Question: I'm having the following problem:
Given:
- - -
Find the points D and E that:
- - -

To solve this problem, I've tried first calculating the slope and creating a line function, but all answers that I've seen to get the intersection between a line and a polygon uses a line segment and not a line function. How can I solve this? Am I missing a better way to find a perpendicular line that doesn't require a function?
'''
function getPerpendicular(ax,ay,bx,by,cx,cy,x,y){
let a=bx-ax;
let b=by-ay;
let slope;
let line;
// Because if a==0 the slope is infinite
if(a===0){
line=function(y){
return cx;
}
}else{
slope= (b)/(-a);
line=function(x){
return slope*x+cy-cx;
}
}
// Intersection with the line function?
}
'''
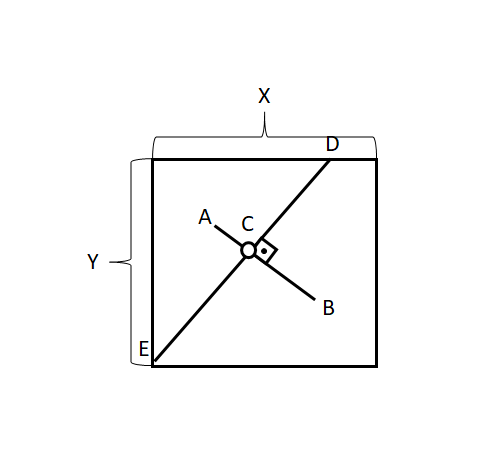
Answer: Get direction vector for AB line (your a, b)
'''
xx=bx-ax;
yy=by-ay;
'''
Get perpendicular vector
'''
dx = - yy
dy = xx
'''
Now perpendicular line has parametric equation (it is for reference, no need to implement)
'''
x = cx + dx * t
y = cy + dy * t
'''
first check for horizontal/vertical lines
'''
if dx = 0 then
return cx, 0, cx, Y
if dy = 0 then
return 0, cy, X, cy
'''
prerequisites: potential border positions
'''
if dx > 0 then
bx1 = X
bx2 = 0
else
bx1 = 0
bx2 = X
if dy > 0 then
by1 = Y
by2 = 0
else
by1 = 0
by2 = Y
'''
in general case find parameters of intersection with horizontal and vertical edge
'''
tx1 = (bx1 - cx) / dx
ty1 = (by1 - cy) / dy
tx2 = (bx2 - cx) / dx //should be negative
ty2 = (by2 - cy) / dy //should be negative
'''
and get intersection for smaller parameter value for one end:
'''
if tx1 <= ty1 then
ix1 = bx1
iy1 = cy + tx1 * dy
else
iy1 = by1
ix1 = cx + ty1 * dx
'''
and for larger parameter value at another end:
'''
if tx2 >= ty2 then
ix2 = bx2
iy2 = cy + tx2 * dy
else
iy2 = by2
ix2 = cx + ty2 * dx
'''
now return both intersection points
'''
return ix1, iy1, ix2, iy2
'''